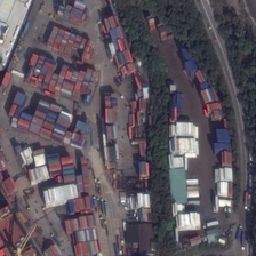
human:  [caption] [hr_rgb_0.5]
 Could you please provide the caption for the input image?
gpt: There are some containers and ships on the port near a highway.

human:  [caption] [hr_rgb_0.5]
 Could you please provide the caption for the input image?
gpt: the red and blue containers in the industrial are near the forest .

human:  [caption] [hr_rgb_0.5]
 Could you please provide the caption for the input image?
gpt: plenty of containers are placed in here next to a road and rows of trees .

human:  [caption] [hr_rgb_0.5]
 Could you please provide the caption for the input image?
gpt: There is a container with a boat near the port.

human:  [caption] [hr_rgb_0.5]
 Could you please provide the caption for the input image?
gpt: many containers are in a wharf near some green trees .